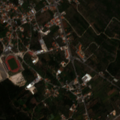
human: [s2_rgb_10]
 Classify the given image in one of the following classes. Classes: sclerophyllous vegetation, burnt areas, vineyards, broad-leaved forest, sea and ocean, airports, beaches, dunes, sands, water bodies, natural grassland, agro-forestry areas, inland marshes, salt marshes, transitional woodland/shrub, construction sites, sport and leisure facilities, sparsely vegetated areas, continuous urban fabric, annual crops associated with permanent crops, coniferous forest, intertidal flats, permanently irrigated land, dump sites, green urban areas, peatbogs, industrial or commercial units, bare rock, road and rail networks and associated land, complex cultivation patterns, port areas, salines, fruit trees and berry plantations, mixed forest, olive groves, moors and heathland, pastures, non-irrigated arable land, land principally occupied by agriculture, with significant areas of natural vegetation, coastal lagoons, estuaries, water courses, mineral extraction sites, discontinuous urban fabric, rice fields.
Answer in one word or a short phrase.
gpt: discontinuous urban fabric, olive groves, annual crops associated with permanent crops, land principally occupied by agriculture, with significant areas of natural vegetation, mixed forest, transitional woodland/shrub